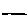
Label: line